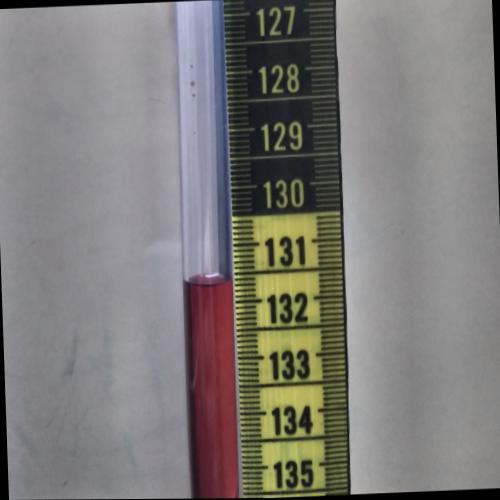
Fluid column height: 131.7 cm